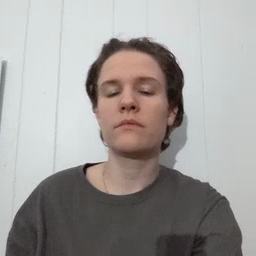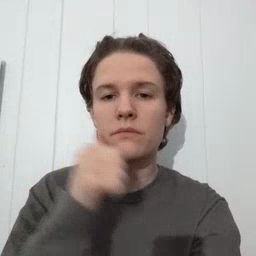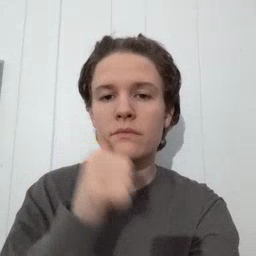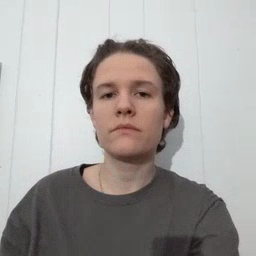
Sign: girl